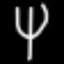
Label: fork